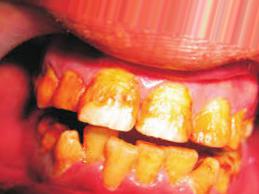
Condition: Tooth Discoloration